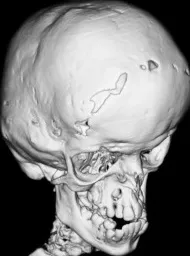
Three-dimensional CT scan of skull revealing surgically opened coronal sutures, frontal bossing, shallow orbits, hypoplastic maxilla, and ,zygoma.
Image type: radiology (ct)